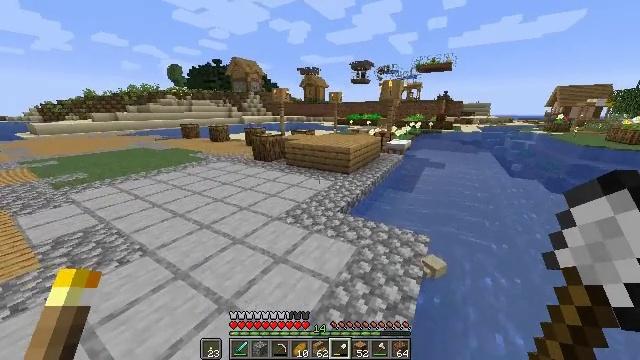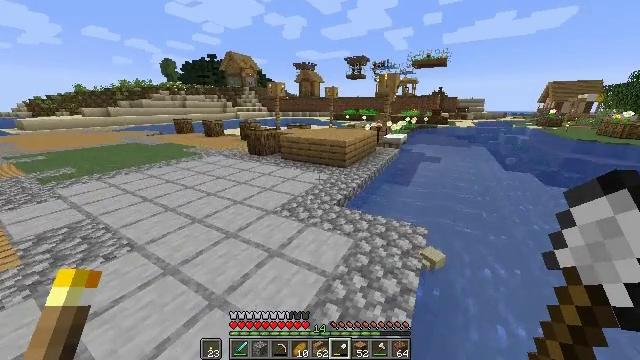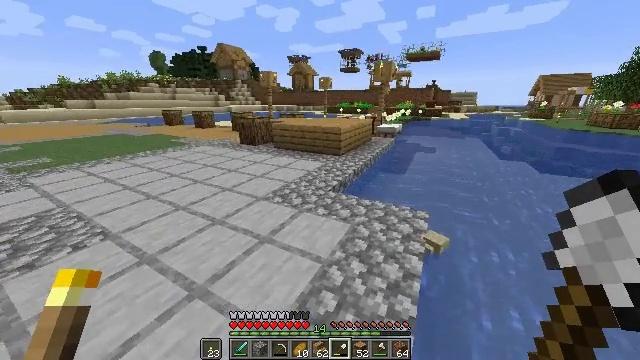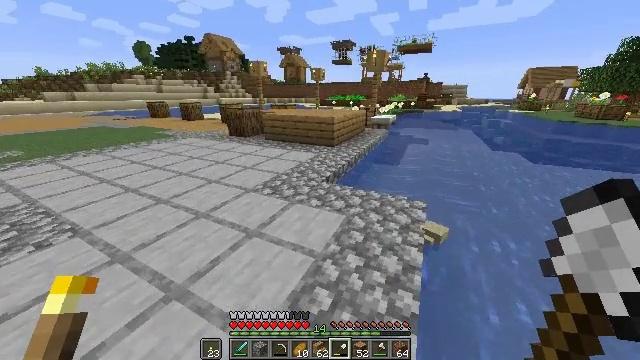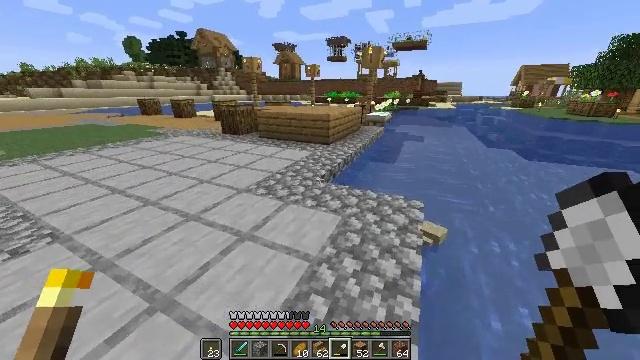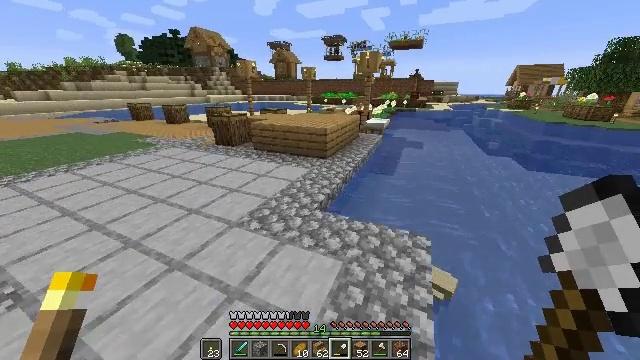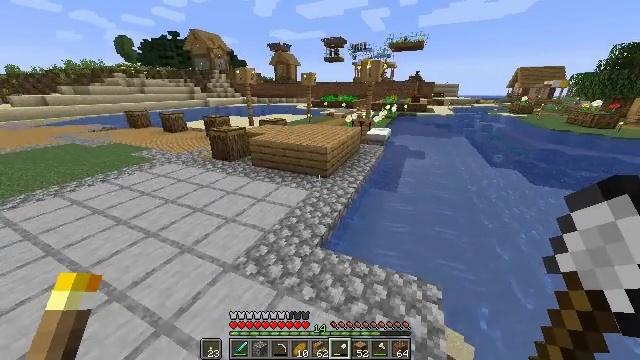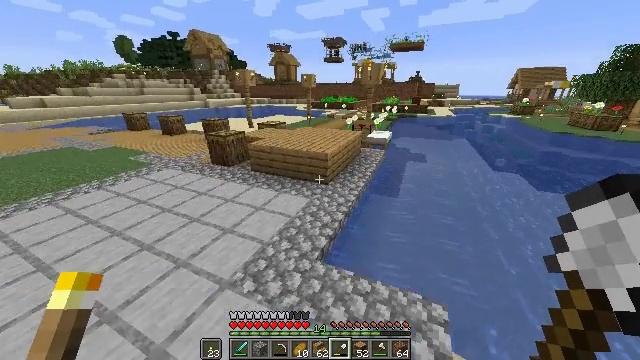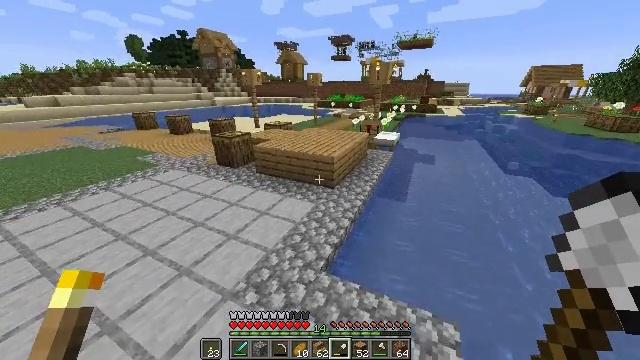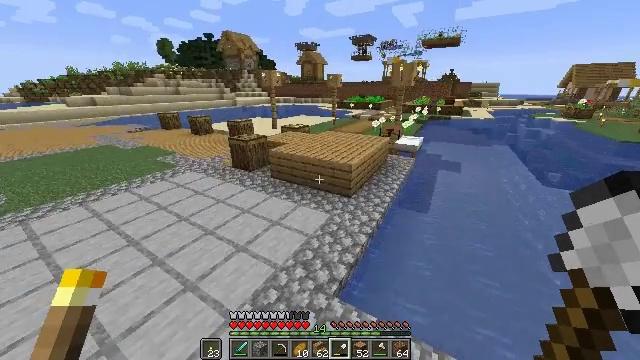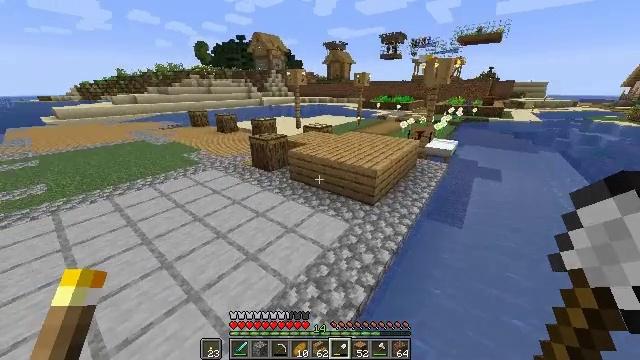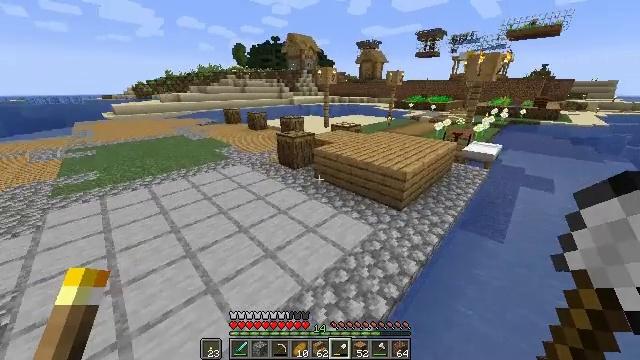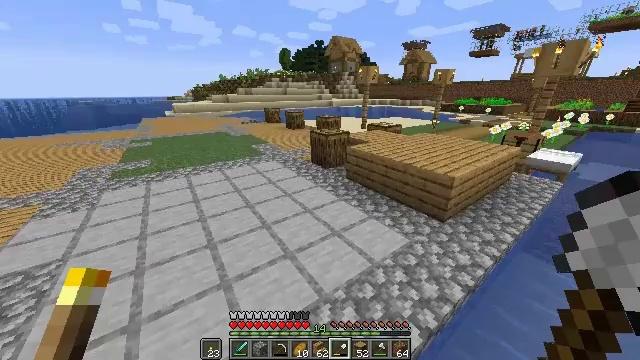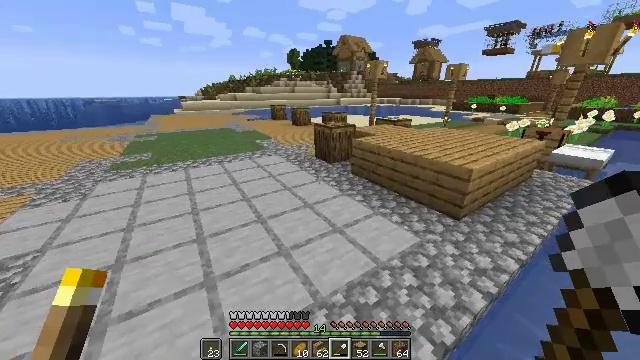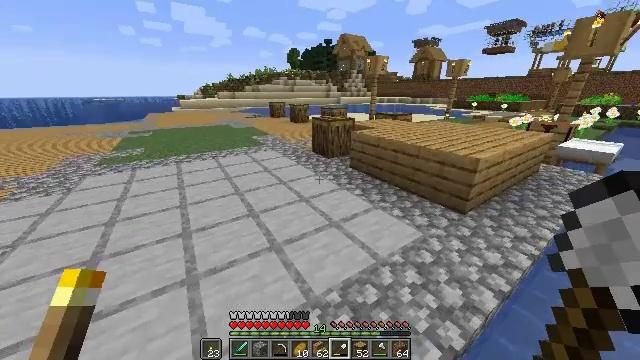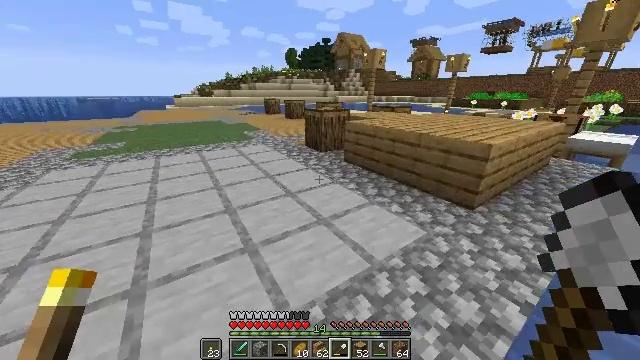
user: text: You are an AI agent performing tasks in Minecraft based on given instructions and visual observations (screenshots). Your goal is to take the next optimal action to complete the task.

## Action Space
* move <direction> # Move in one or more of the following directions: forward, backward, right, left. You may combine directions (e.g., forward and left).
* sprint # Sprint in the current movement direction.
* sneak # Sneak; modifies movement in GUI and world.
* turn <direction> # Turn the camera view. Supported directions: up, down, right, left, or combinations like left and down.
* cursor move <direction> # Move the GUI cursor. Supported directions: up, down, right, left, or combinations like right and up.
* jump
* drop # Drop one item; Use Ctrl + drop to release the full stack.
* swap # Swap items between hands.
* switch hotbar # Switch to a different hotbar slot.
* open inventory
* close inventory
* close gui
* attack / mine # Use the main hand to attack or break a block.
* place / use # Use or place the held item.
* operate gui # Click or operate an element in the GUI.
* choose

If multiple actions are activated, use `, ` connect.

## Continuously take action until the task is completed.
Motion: motion action
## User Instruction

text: Drop an azure bluet.
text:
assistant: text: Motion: move forward, turn right and down, jump
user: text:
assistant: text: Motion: move forward, turn right and down, jump
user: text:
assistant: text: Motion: move forward, turn right and down, jump
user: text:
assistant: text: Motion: move forward, turn right, jump
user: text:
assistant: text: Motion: move forward
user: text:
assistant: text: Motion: move forward
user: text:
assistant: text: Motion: move forward, sprint
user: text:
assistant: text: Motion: move forward, sprint, turn left
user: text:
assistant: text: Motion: move forward, sprint, turn left
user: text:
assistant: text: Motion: move forward, sprint, turn left
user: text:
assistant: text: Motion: move forward, turn left
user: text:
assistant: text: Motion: move forward, sprint, turn left
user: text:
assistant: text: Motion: move forward, sprint, turn left
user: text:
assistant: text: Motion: move forward, sprint
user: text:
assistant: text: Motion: move forward, sprint
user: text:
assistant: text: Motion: move forward, turn right
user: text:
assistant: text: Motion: move forward, turn right
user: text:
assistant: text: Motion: move forward, turn right and down
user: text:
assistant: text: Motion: move forward, turn right, jump
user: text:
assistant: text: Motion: move forward, turn right, jump
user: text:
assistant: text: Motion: move forward, jump
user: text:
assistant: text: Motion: move forward, jump
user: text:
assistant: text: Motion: move forward, jump
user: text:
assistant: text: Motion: move forward, turn right, jump
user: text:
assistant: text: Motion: move forward, turn right, jump
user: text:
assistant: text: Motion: move forward, turn right, jump
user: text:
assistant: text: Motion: move forward, sprint, turn right, jump
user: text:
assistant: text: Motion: move forward, sprint, turn right, jump
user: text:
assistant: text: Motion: move forward, sprint, jump
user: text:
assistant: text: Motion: move forward, sprint, jump